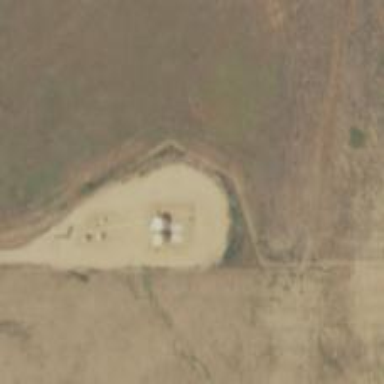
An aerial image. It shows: Storage tank that is man-made.